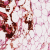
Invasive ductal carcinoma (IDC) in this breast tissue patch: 0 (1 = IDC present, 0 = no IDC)